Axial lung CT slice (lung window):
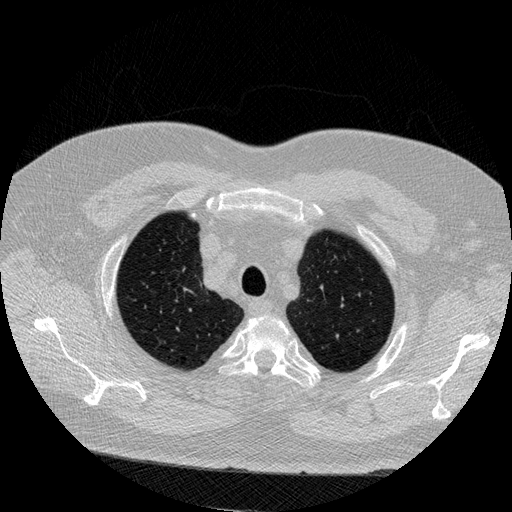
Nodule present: no